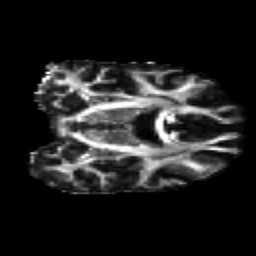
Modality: FA
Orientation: coronal
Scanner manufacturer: ge
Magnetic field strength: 3 T
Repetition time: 8.8 s
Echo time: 0.0829 s